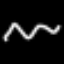
Label: squiggle